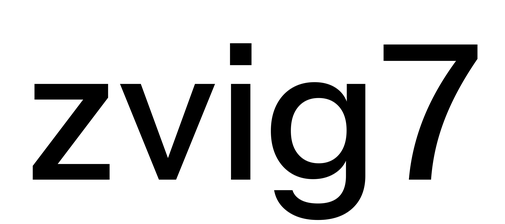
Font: InstrumentSans_Medium